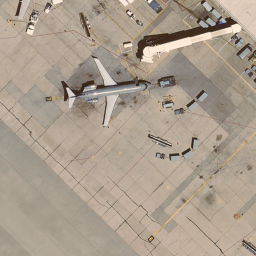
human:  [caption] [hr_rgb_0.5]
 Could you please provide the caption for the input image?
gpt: There is a blue plane at the airport.

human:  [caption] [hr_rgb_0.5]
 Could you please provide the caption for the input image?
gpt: There is a blue plane at the airport.

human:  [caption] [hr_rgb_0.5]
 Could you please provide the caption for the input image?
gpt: There is a blue plane in the airport.

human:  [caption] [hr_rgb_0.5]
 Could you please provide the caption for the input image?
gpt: There is a blue plane at the airport.

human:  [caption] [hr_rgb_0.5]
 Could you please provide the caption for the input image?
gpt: There is a blue plane at the airport.